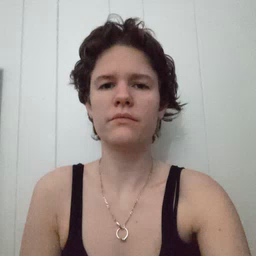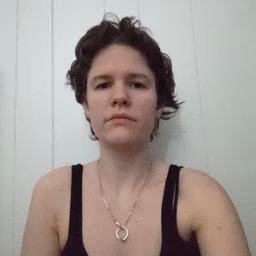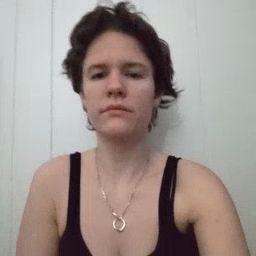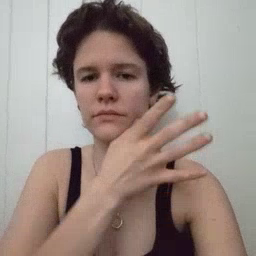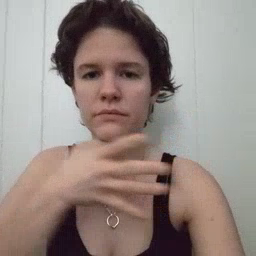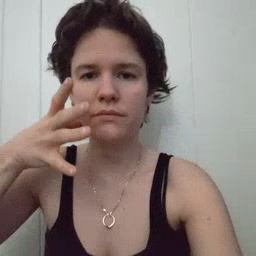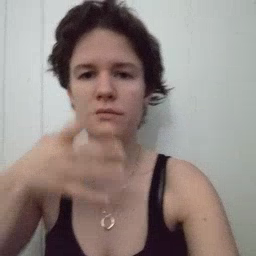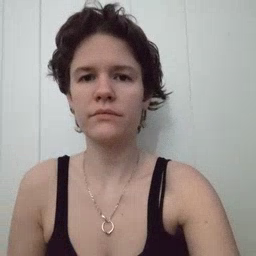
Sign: farm